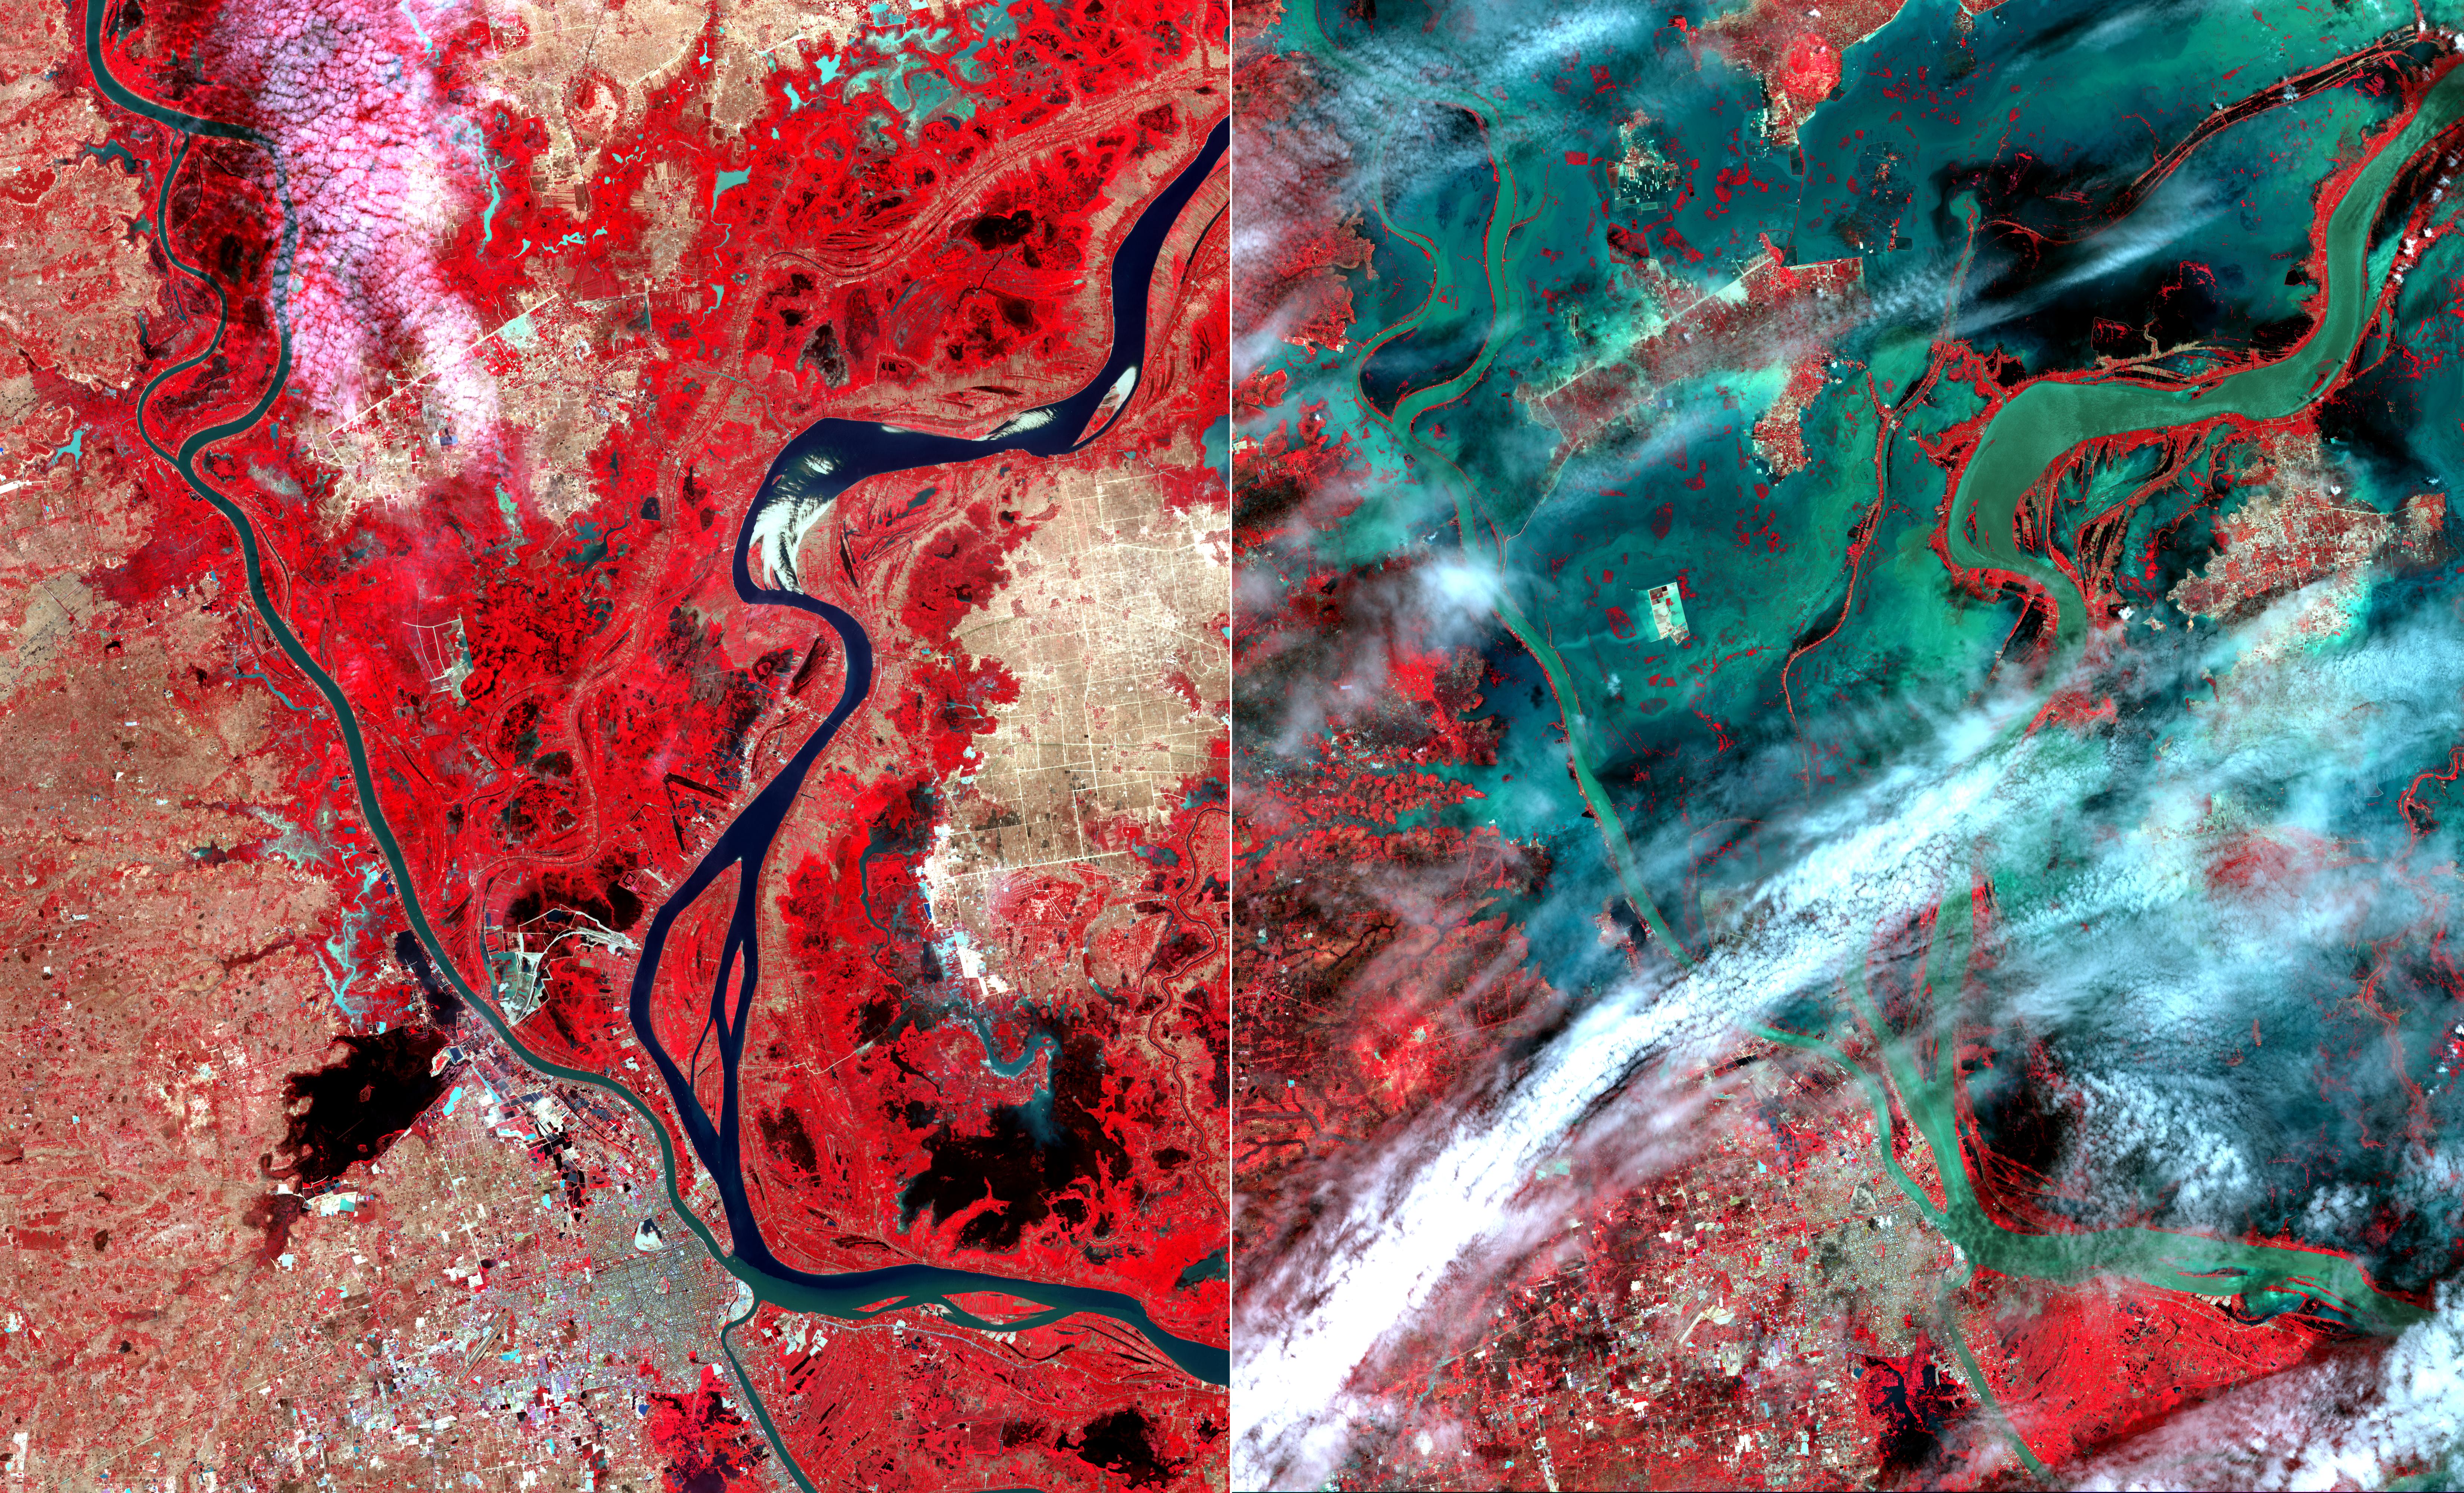
NASA Spacecraft Images Cambodian Flooding Earth, Terra